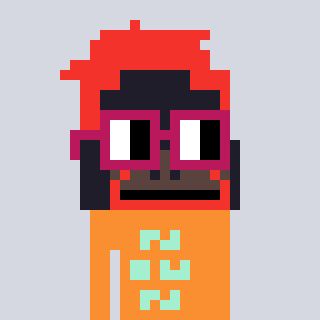
a pixel art character with square dark red glasses, a orangutan-shaped head and a orange-colored body on a cool background